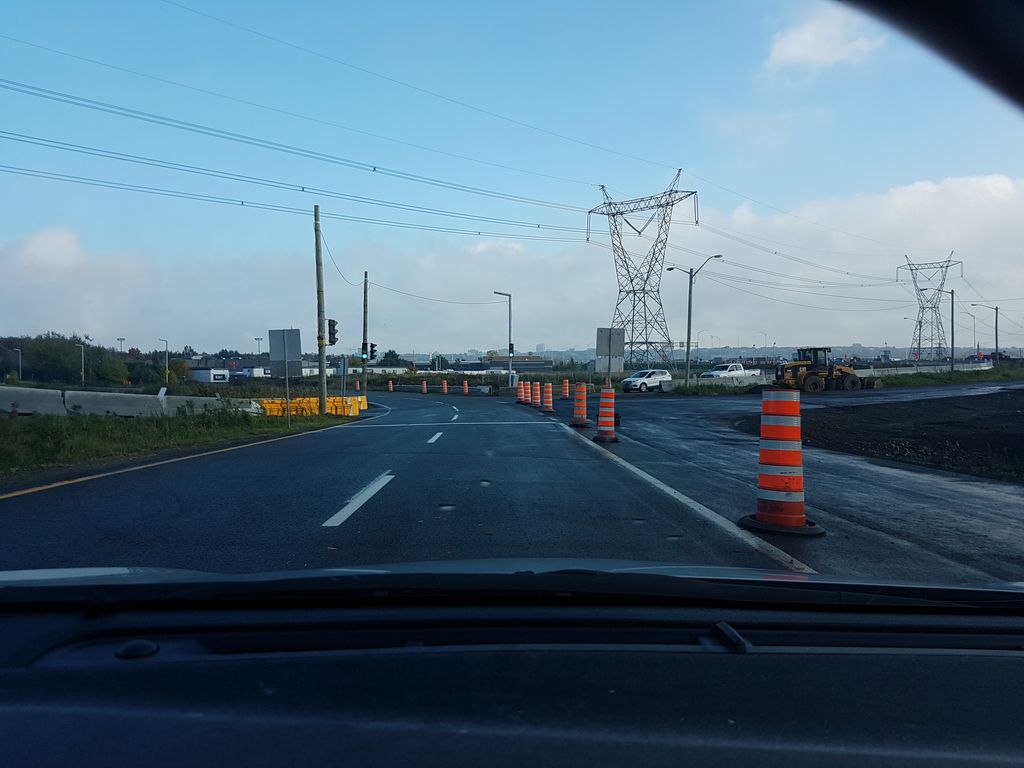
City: quebec_city